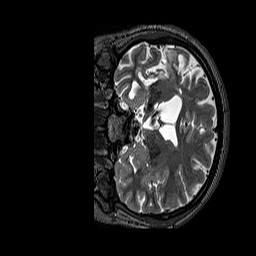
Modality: T2w
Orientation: coronal
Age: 37
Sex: female
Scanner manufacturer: siemens
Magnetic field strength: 3 T
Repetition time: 3.2 s
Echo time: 0.567 s